Field crop: maize
Growth stage: 2
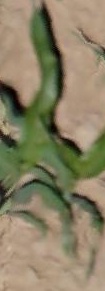
Species: maize